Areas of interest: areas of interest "Transportation stations"
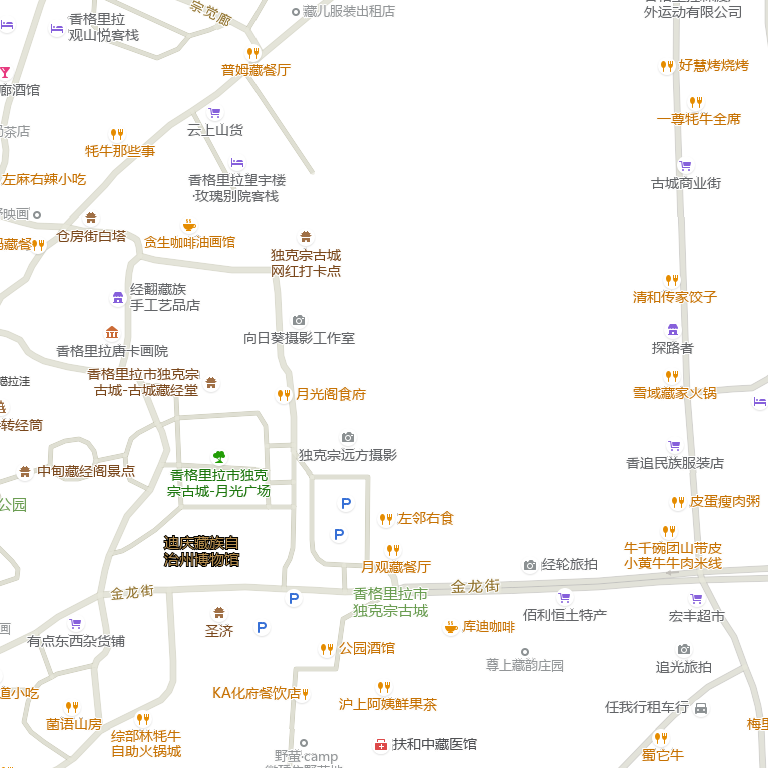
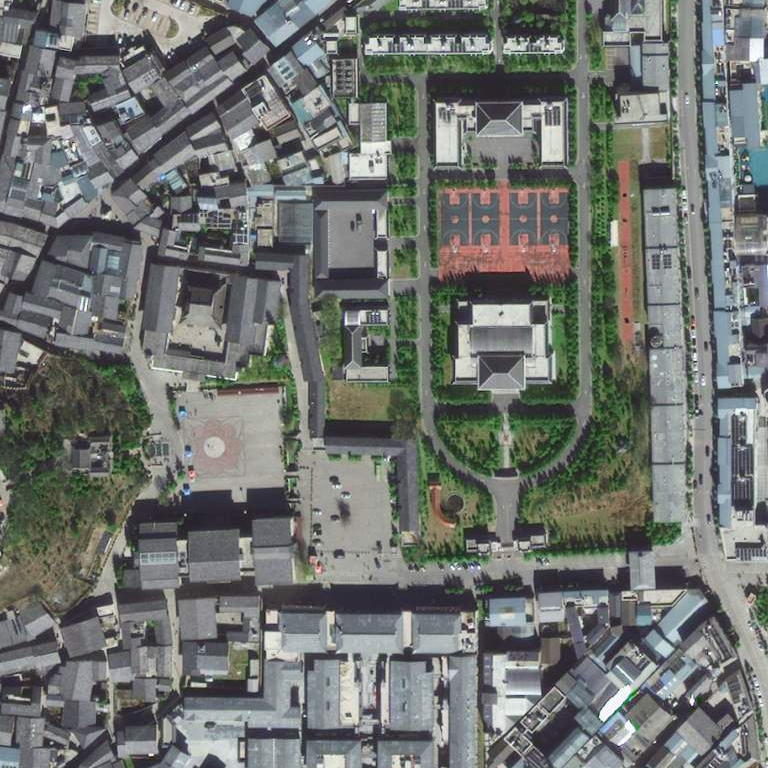